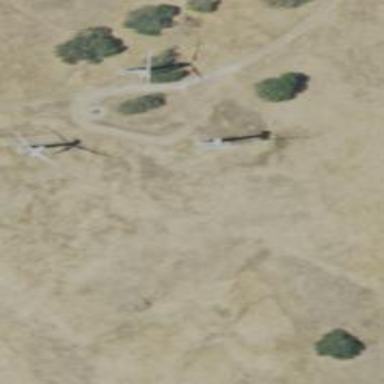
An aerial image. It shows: Wind turbine generator made by Vestas.